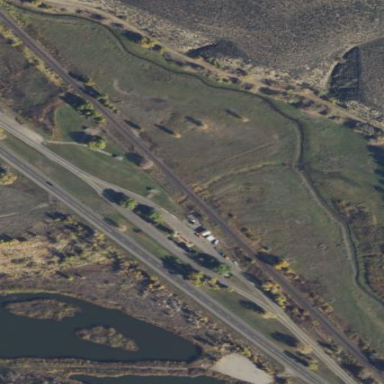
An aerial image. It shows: Rest area on the road.